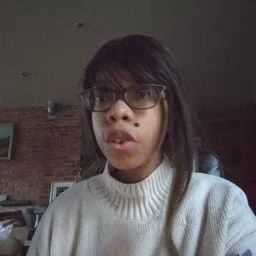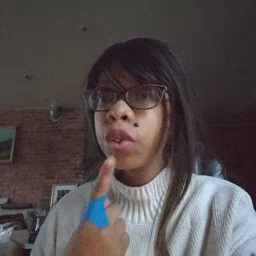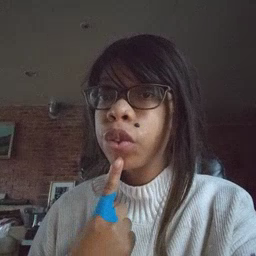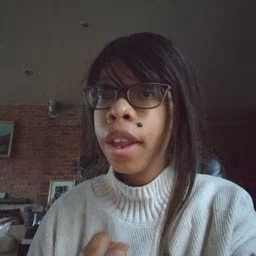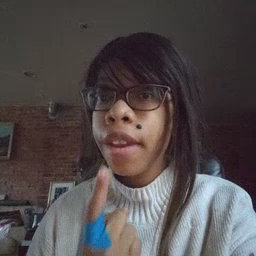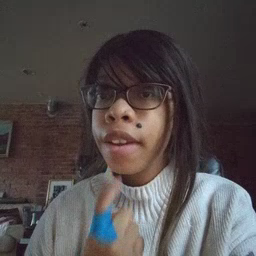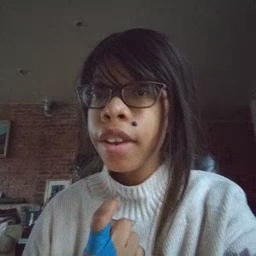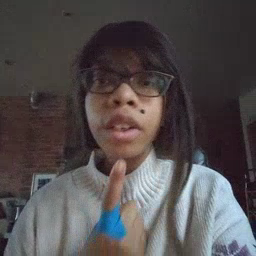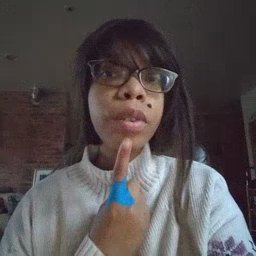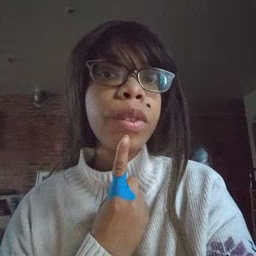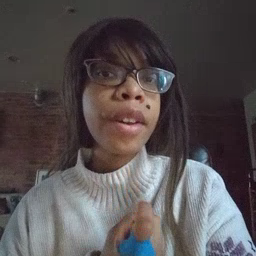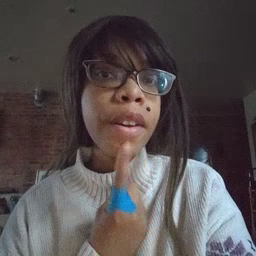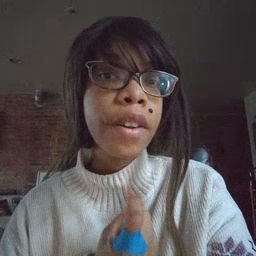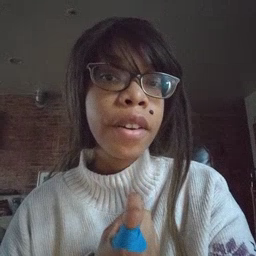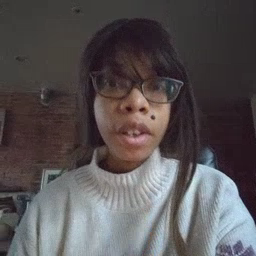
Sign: red